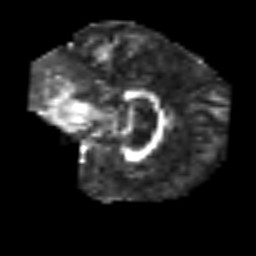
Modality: FA
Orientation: sagittal
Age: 62
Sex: female
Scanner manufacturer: siemens
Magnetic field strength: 3 T
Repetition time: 3.2 s
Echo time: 0.081 s